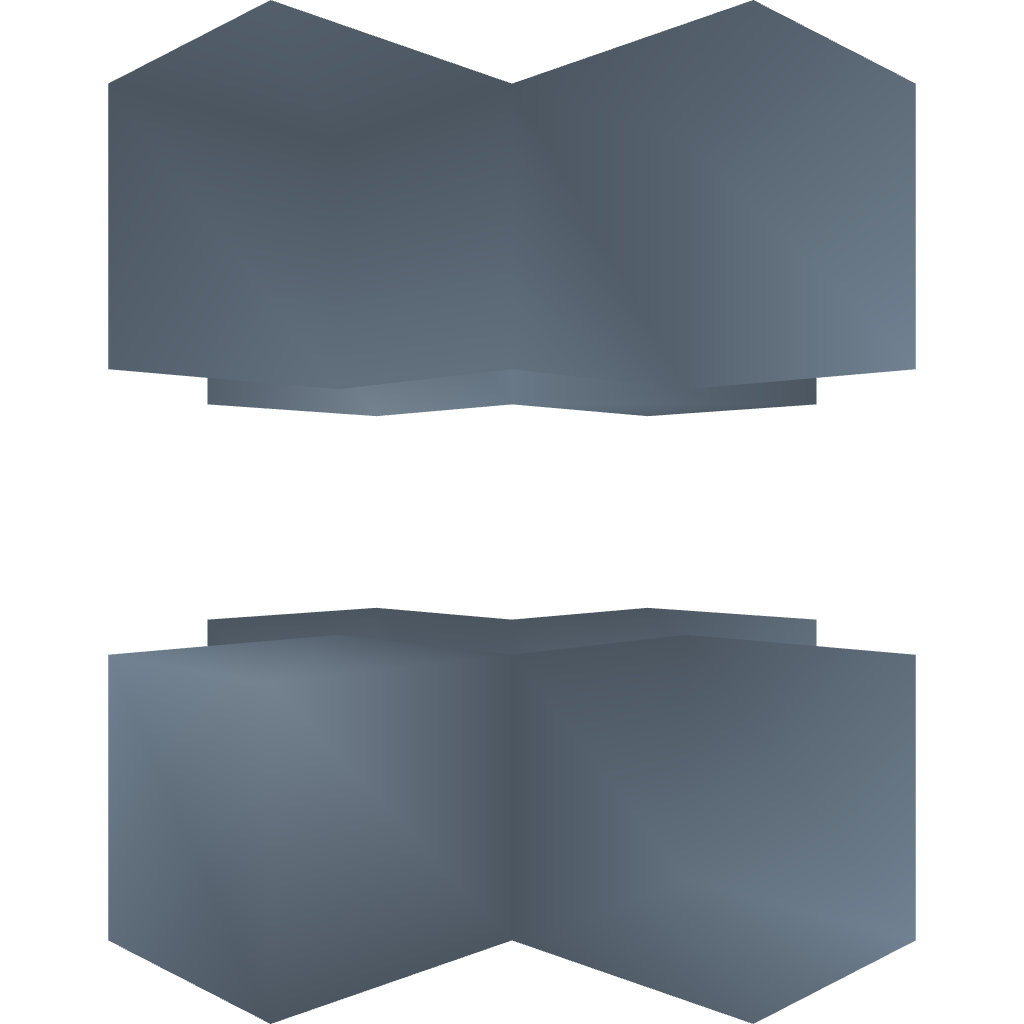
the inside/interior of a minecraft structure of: Night Activated Light